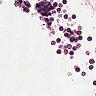
Metastatic tissue present: no